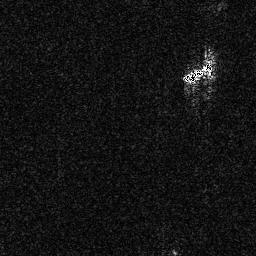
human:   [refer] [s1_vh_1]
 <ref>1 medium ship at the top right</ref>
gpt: <box>[[70, 23, 83, 31, 0]]</box>